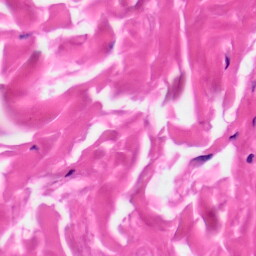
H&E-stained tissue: Skin